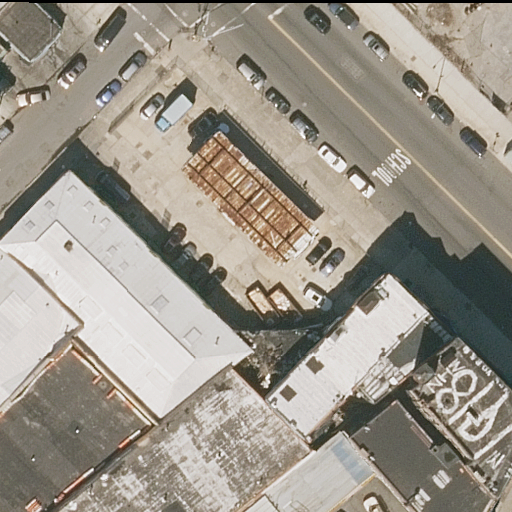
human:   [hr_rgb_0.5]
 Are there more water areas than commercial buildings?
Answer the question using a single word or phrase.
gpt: no

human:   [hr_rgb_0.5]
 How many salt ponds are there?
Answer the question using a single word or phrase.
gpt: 0

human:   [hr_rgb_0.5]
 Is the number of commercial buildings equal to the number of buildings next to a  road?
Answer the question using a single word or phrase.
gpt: no

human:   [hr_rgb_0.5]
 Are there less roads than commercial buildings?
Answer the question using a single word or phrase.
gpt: no

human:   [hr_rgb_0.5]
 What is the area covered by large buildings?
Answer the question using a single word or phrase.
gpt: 1645m2

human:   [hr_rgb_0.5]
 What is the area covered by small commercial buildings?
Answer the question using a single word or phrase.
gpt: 0m2

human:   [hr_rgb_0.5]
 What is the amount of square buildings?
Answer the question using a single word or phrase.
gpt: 0

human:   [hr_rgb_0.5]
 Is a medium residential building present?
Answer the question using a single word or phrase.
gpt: yes

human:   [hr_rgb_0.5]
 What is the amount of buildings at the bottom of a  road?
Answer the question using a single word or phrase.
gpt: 11

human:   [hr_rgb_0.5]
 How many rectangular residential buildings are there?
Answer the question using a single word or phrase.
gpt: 10

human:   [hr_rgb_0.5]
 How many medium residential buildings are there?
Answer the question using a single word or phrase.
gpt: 6

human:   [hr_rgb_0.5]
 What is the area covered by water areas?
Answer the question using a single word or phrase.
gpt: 0m2

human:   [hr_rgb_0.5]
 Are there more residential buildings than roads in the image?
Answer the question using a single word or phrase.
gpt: yes

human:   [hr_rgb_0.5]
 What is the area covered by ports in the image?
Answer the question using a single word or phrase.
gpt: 0m2

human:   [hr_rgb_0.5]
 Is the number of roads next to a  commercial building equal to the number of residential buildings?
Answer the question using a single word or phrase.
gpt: no

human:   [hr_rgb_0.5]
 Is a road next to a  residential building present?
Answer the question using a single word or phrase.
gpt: yes

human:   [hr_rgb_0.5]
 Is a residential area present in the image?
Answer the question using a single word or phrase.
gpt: no

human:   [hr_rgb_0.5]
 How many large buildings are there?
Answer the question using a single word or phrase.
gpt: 2

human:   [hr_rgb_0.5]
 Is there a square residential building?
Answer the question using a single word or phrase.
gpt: no

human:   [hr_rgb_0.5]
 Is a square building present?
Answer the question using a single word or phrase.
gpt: no

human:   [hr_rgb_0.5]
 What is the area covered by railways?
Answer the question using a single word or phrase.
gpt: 0m2

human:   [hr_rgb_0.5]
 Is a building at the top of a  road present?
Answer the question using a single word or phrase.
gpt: yes

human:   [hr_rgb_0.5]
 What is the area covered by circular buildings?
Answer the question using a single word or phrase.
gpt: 0m2

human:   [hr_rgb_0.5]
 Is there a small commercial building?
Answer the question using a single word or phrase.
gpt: no

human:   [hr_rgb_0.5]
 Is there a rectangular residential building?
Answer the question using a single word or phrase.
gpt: yes

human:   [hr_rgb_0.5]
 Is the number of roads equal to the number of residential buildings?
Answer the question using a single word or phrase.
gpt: no

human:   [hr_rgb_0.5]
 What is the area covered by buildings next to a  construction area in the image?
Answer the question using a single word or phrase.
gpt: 0m2

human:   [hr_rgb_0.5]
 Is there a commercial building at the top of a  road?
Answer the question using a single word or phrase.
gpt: no

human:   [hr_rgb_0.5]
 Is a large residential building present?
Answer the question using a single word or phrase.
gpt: yes

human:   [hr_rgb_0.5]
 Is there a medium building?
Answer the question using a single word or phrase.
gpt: yes

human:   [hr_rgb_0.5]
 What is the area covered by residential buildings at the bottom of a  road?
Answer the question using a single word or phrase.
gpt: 3589m2

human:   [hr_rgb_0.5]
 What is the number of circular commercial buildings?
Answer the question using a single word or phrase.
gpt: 0

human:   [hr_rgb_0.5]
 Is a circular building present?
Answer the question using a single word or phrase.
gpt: no

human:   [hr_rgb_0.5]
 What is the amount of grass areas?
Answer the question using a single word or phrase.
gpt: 0

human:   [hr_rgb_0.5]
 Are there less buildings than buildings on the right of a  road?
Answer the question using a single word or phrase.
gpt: no

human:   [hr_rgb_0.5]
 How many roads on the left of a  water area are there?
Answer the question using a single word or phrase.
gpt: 0